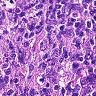
Metastatic tissue present: no